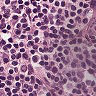
Metastatic tissue present: no